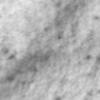
Label: no_change